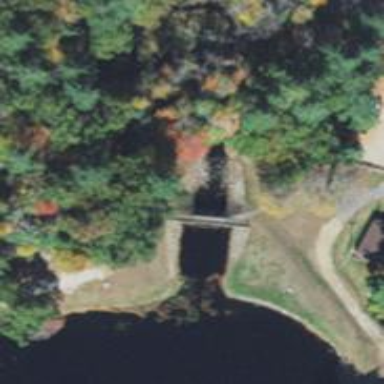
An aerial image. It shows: Dam across waterway.